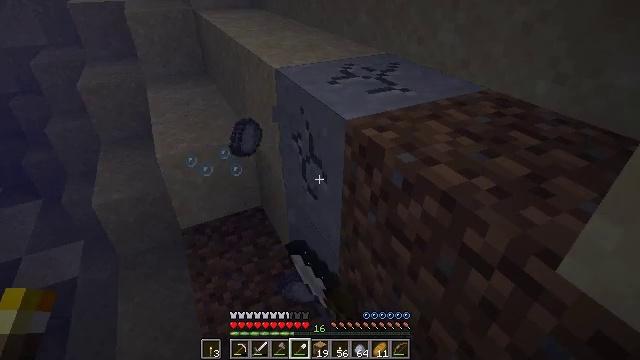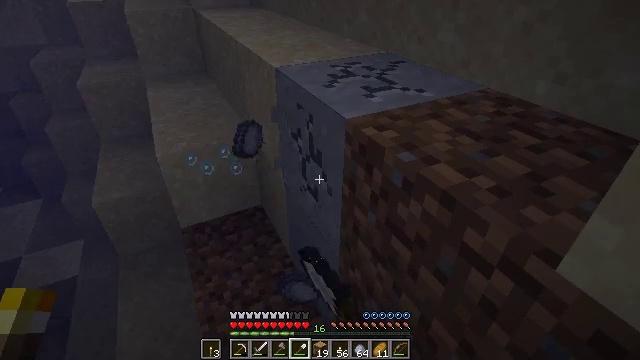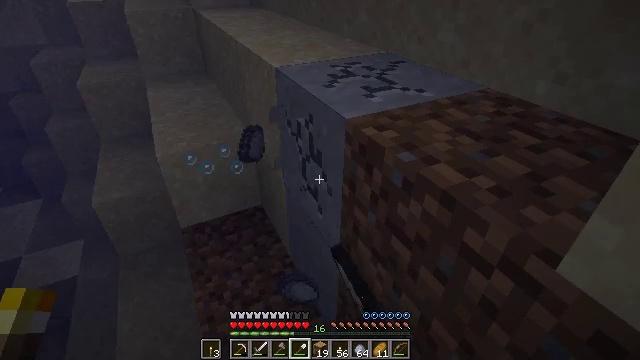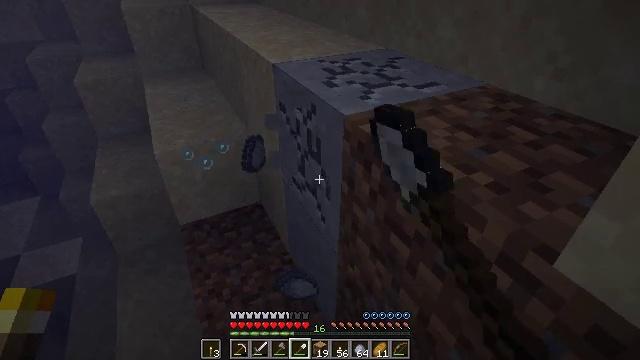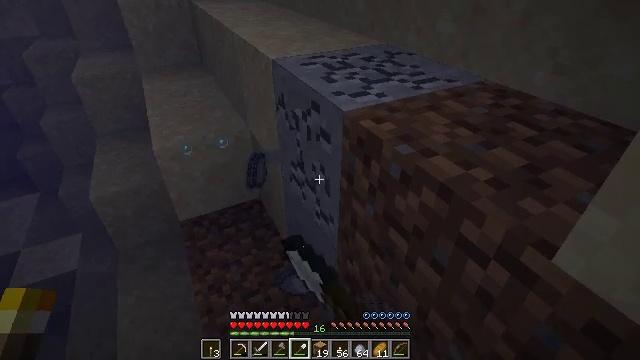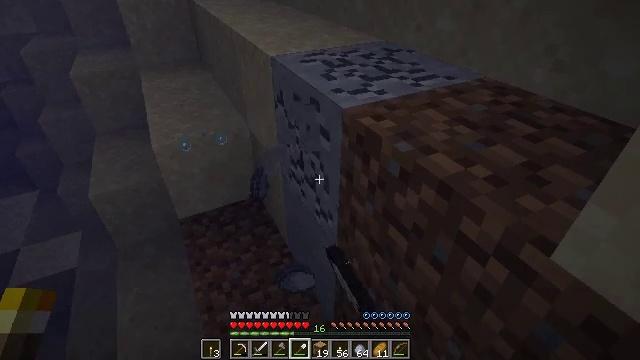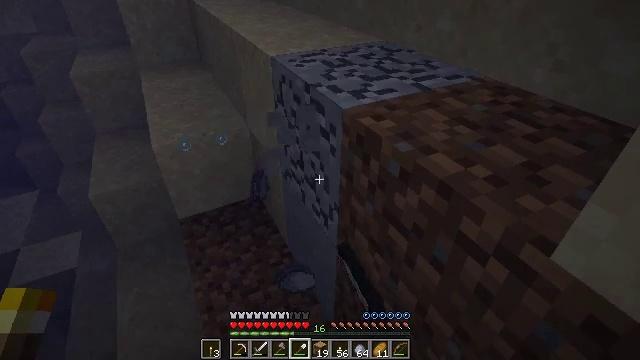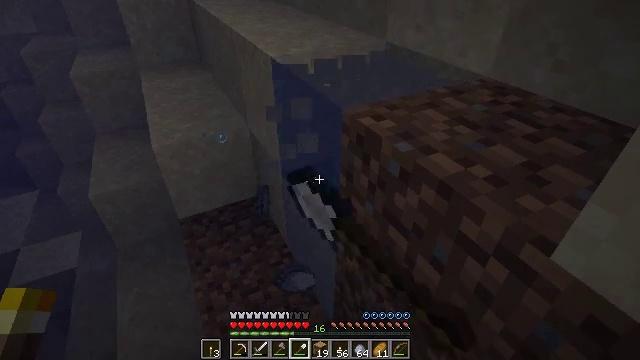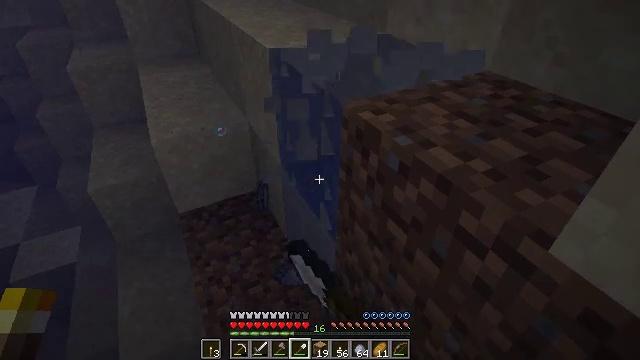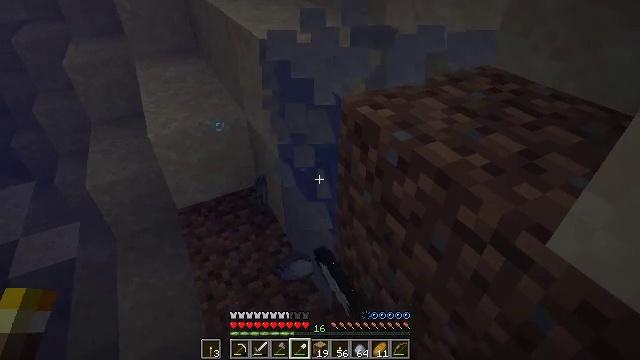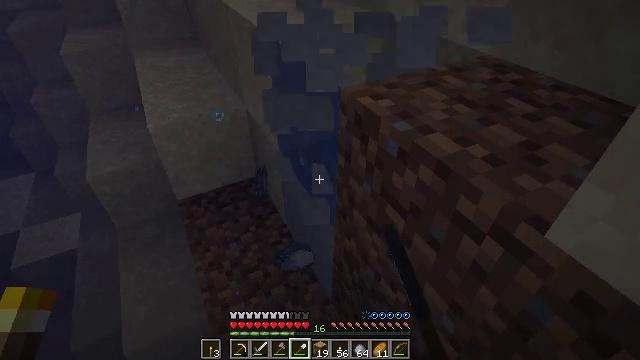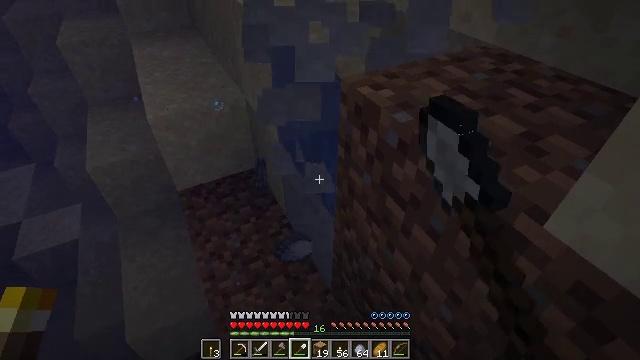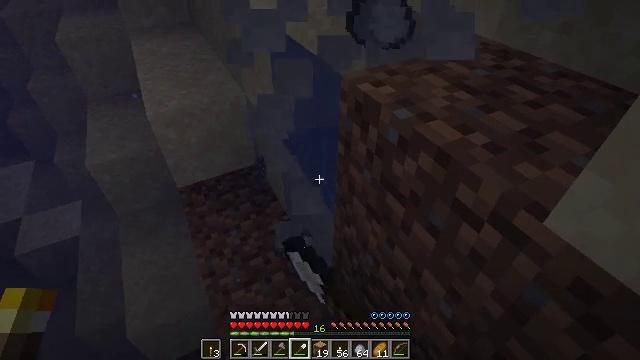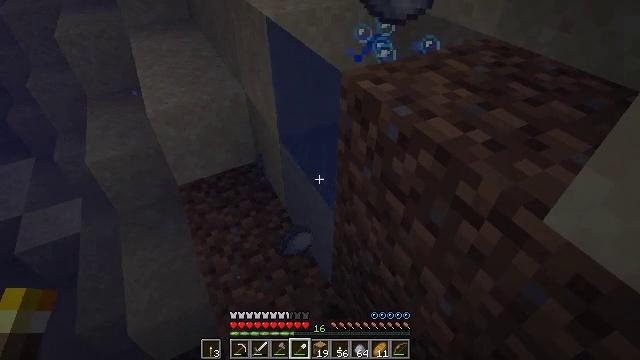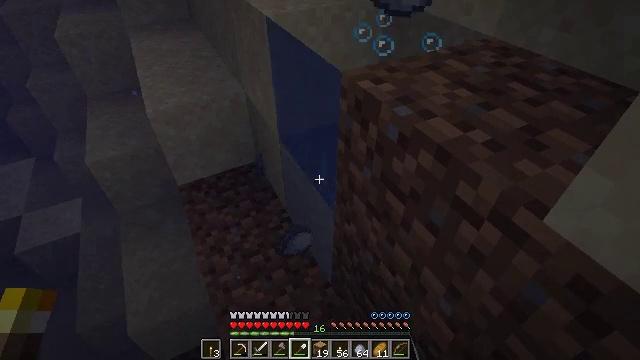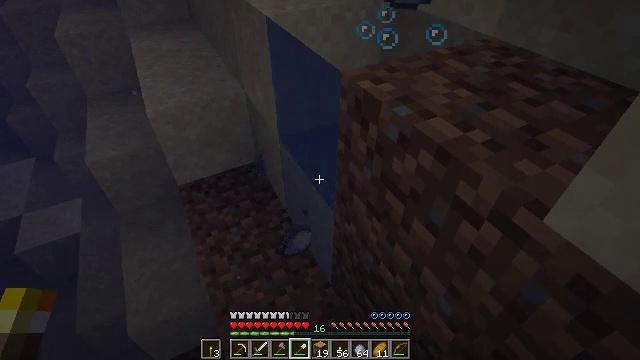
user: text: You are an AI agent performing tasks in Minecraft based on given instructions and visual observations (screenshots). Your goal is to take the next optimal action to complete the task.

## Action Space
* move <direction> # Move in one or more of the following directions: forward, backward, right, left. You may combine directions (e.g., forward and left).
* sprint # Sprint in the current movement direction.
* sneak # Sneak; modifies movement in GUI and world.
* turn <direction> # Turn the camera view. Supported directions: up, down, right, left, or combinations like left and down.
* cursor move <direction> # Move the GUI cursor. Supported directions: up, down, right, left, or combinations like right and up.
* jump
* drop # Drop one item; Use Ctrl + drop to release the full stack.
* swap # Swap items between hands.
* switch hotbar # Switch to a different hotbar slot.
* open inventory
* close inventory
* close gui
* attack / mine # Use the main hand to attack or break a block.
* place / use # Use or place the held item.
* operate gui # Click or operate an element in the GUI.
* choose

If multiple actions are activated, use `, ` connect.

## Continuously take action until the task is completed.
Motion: motion action
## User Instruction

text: Collect clay by holding down the left mouse button.
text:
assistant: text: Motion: attack / mine
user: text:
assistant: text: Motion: attack / mine
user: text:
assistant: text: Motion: attack / mine
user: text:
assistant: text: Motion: attack / mine
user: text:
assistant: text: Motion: attack / mine
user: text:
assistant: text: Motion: attack / mine
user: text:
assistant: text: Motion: attack / mine
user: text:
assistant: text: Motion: turn down, attack / mine
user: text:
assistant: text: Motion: attack / mine
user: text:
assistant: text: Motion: turn down, attack / mine
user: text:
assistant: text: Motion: turn down, attack / mine
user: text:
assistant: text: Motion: attack / mine
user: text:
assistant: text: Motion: attack / mine
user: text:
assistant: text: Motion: attack / mine
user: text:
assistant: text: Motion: attack / mine
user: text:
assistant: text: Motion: attack / mine
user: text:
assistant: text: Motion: attack / mine
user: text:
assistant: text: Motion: attack / mine
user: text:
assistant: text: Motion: attack / mine
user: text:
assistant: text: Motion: attack / mine
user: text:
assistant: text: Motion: attack / mine
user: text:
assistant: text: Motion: attack / mine
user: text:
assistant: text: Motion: attack / mine
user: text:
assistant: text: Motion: attack / mine
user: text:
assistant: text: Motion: attack / mine
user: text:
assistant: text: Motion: attack / mine
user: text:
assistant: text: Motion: attack / mine
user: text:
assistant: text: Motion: attack / mine
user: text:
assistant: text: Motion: attack / mine
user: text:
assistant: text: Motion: attack / mine